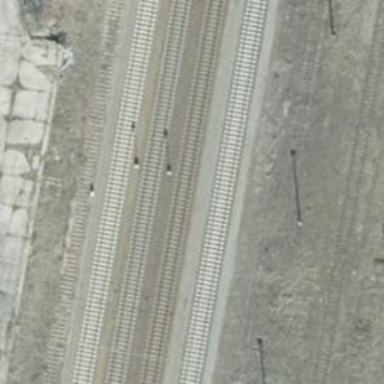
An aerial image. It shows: Railway signal.